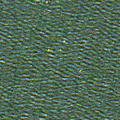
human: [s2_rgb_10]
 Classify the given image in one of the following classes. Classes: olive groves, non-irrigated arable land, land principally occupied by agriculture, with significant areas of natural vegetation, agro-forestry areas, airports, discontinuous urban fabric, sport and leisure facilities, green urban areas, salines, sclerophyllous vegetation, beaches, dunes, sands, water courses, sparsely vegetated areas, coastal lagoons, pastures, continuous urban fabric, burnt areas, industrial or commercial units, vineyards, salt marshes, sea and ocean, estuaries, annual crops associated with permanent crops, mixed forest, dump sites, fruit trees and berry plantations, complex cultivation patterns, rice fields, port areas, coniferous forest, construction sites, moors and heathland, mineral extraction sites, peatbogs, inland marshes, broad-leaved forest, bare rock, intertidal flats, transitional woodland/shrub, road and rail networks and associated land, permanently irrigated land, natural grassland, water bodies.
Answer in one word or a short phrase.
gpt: sea and ocean